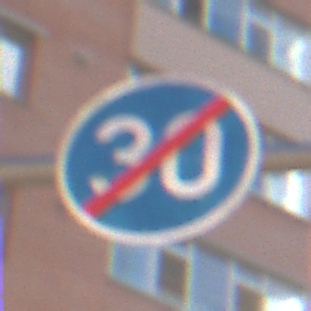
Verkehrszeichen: EndeMindestgeschwindigkeit
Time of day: MorningAfternoon
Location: Outdoor (Suburban)
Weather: PartlyCloudy
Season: NotSpecified
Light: Natural